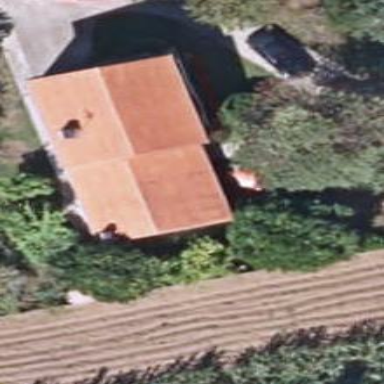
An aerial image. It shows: Simple house.